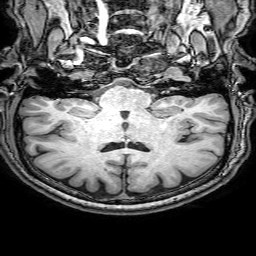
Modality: T1w
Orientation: sagittal
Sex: male
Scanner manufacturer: philips
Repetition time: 0.008096 s
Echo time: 0.0037 s